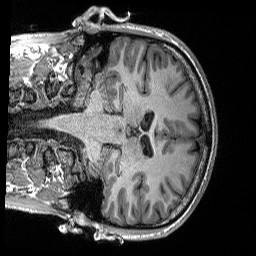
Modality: T1w
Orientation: coronal
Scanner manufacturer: siemens
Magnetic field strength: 3 T
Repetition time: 2.3 s
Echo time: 0.00288 s